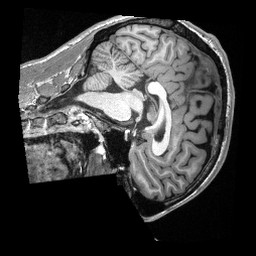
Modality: T1w
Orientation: sagittal
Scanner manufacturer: siemens
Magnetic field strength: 3 T
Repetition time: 2.3 s
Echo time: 0.00308 s